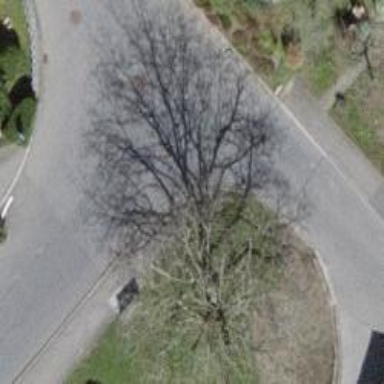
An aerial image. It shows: Unmarked crossing on footway.